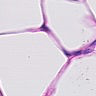
Metastatic tissue present: no